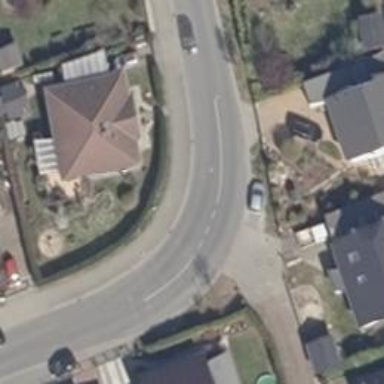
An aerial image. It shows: Residential road with asphalt surface and sidewalk on the left.